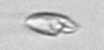
Label: Katodinium_or_Torodinium